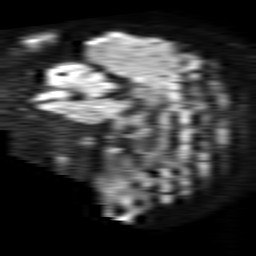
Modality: TRACE
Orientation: sagittal
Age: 74
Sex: female
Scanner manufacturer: philips
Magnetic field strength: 1.5 T
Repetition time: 4.6 s
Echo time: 0.08528 s